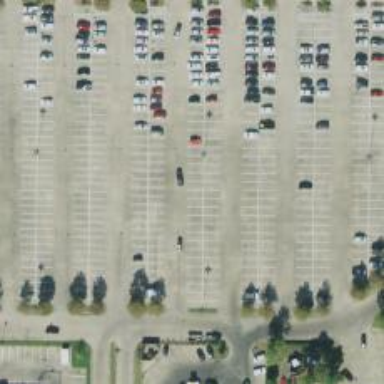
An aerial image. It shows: Parking space.